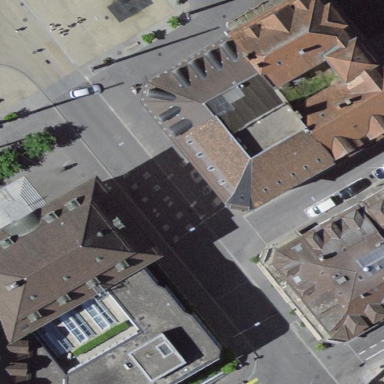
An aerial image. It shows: Retail building with mansard roof.